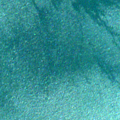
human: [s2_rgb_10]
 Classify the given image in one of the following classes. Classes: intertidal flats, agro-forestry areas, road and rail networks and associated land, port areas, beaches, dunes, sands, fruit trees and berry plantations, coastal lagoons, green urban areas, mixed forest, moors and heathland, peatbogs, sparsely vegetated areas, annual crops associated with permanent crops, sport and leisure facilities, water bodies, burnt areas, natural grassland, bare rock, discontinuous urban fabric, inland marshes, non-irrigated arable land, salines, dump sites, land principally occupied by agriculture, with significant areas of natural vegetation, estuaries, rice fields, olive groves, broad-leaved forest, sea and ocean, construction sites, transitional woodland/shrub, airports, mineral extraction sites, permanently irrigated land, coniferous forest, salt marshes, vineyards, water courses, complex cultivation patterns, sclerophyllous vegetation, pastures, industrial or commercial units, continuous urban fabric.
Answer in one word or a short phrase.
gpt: sea and ocean